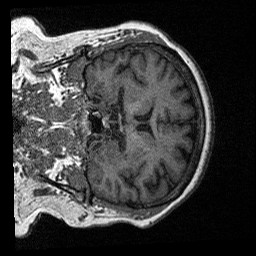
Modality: T1w
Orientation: coronal
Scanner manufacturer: siemens
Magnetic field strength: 3 T
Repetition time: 2.3 s
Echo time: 0.00226 s